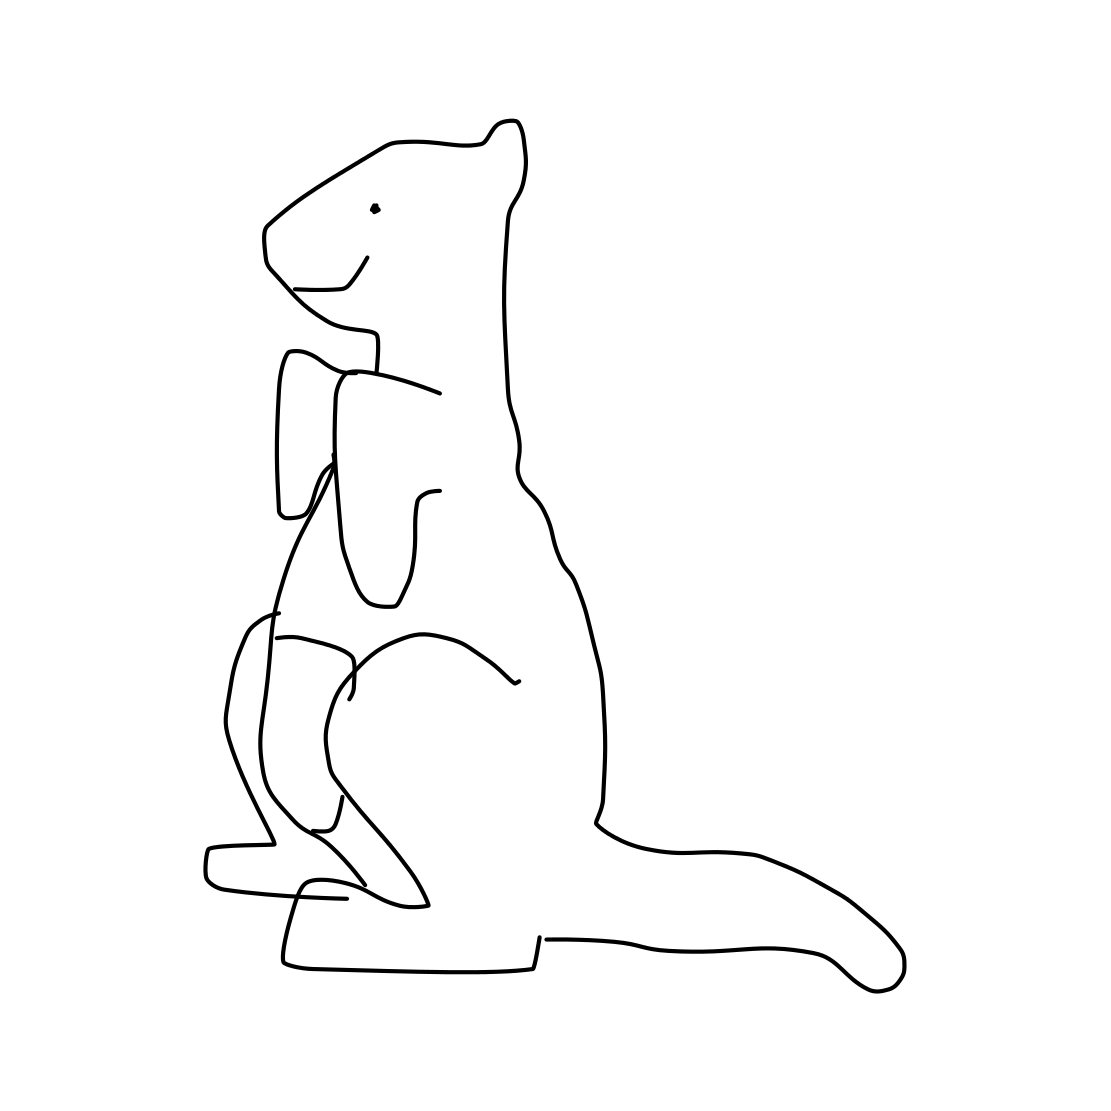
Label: kangaroo